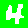
Digit: 4